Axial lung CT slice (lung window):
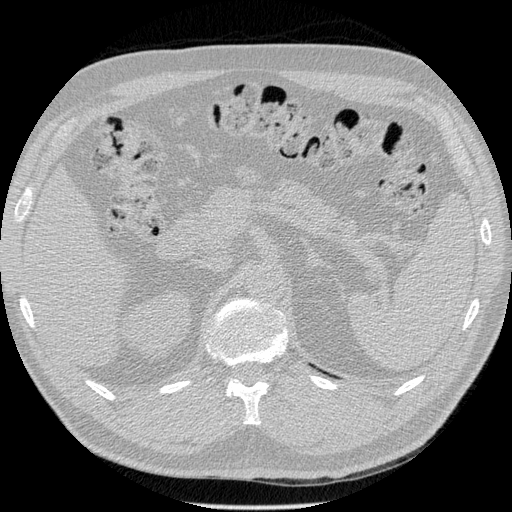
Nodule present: no